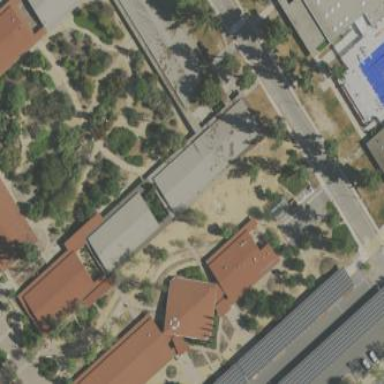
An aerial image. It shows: College building.